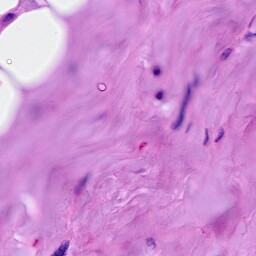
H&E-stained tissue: Breast